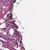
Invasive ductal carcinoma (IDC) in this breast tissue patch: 0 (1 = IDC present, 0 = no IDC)